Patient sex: M
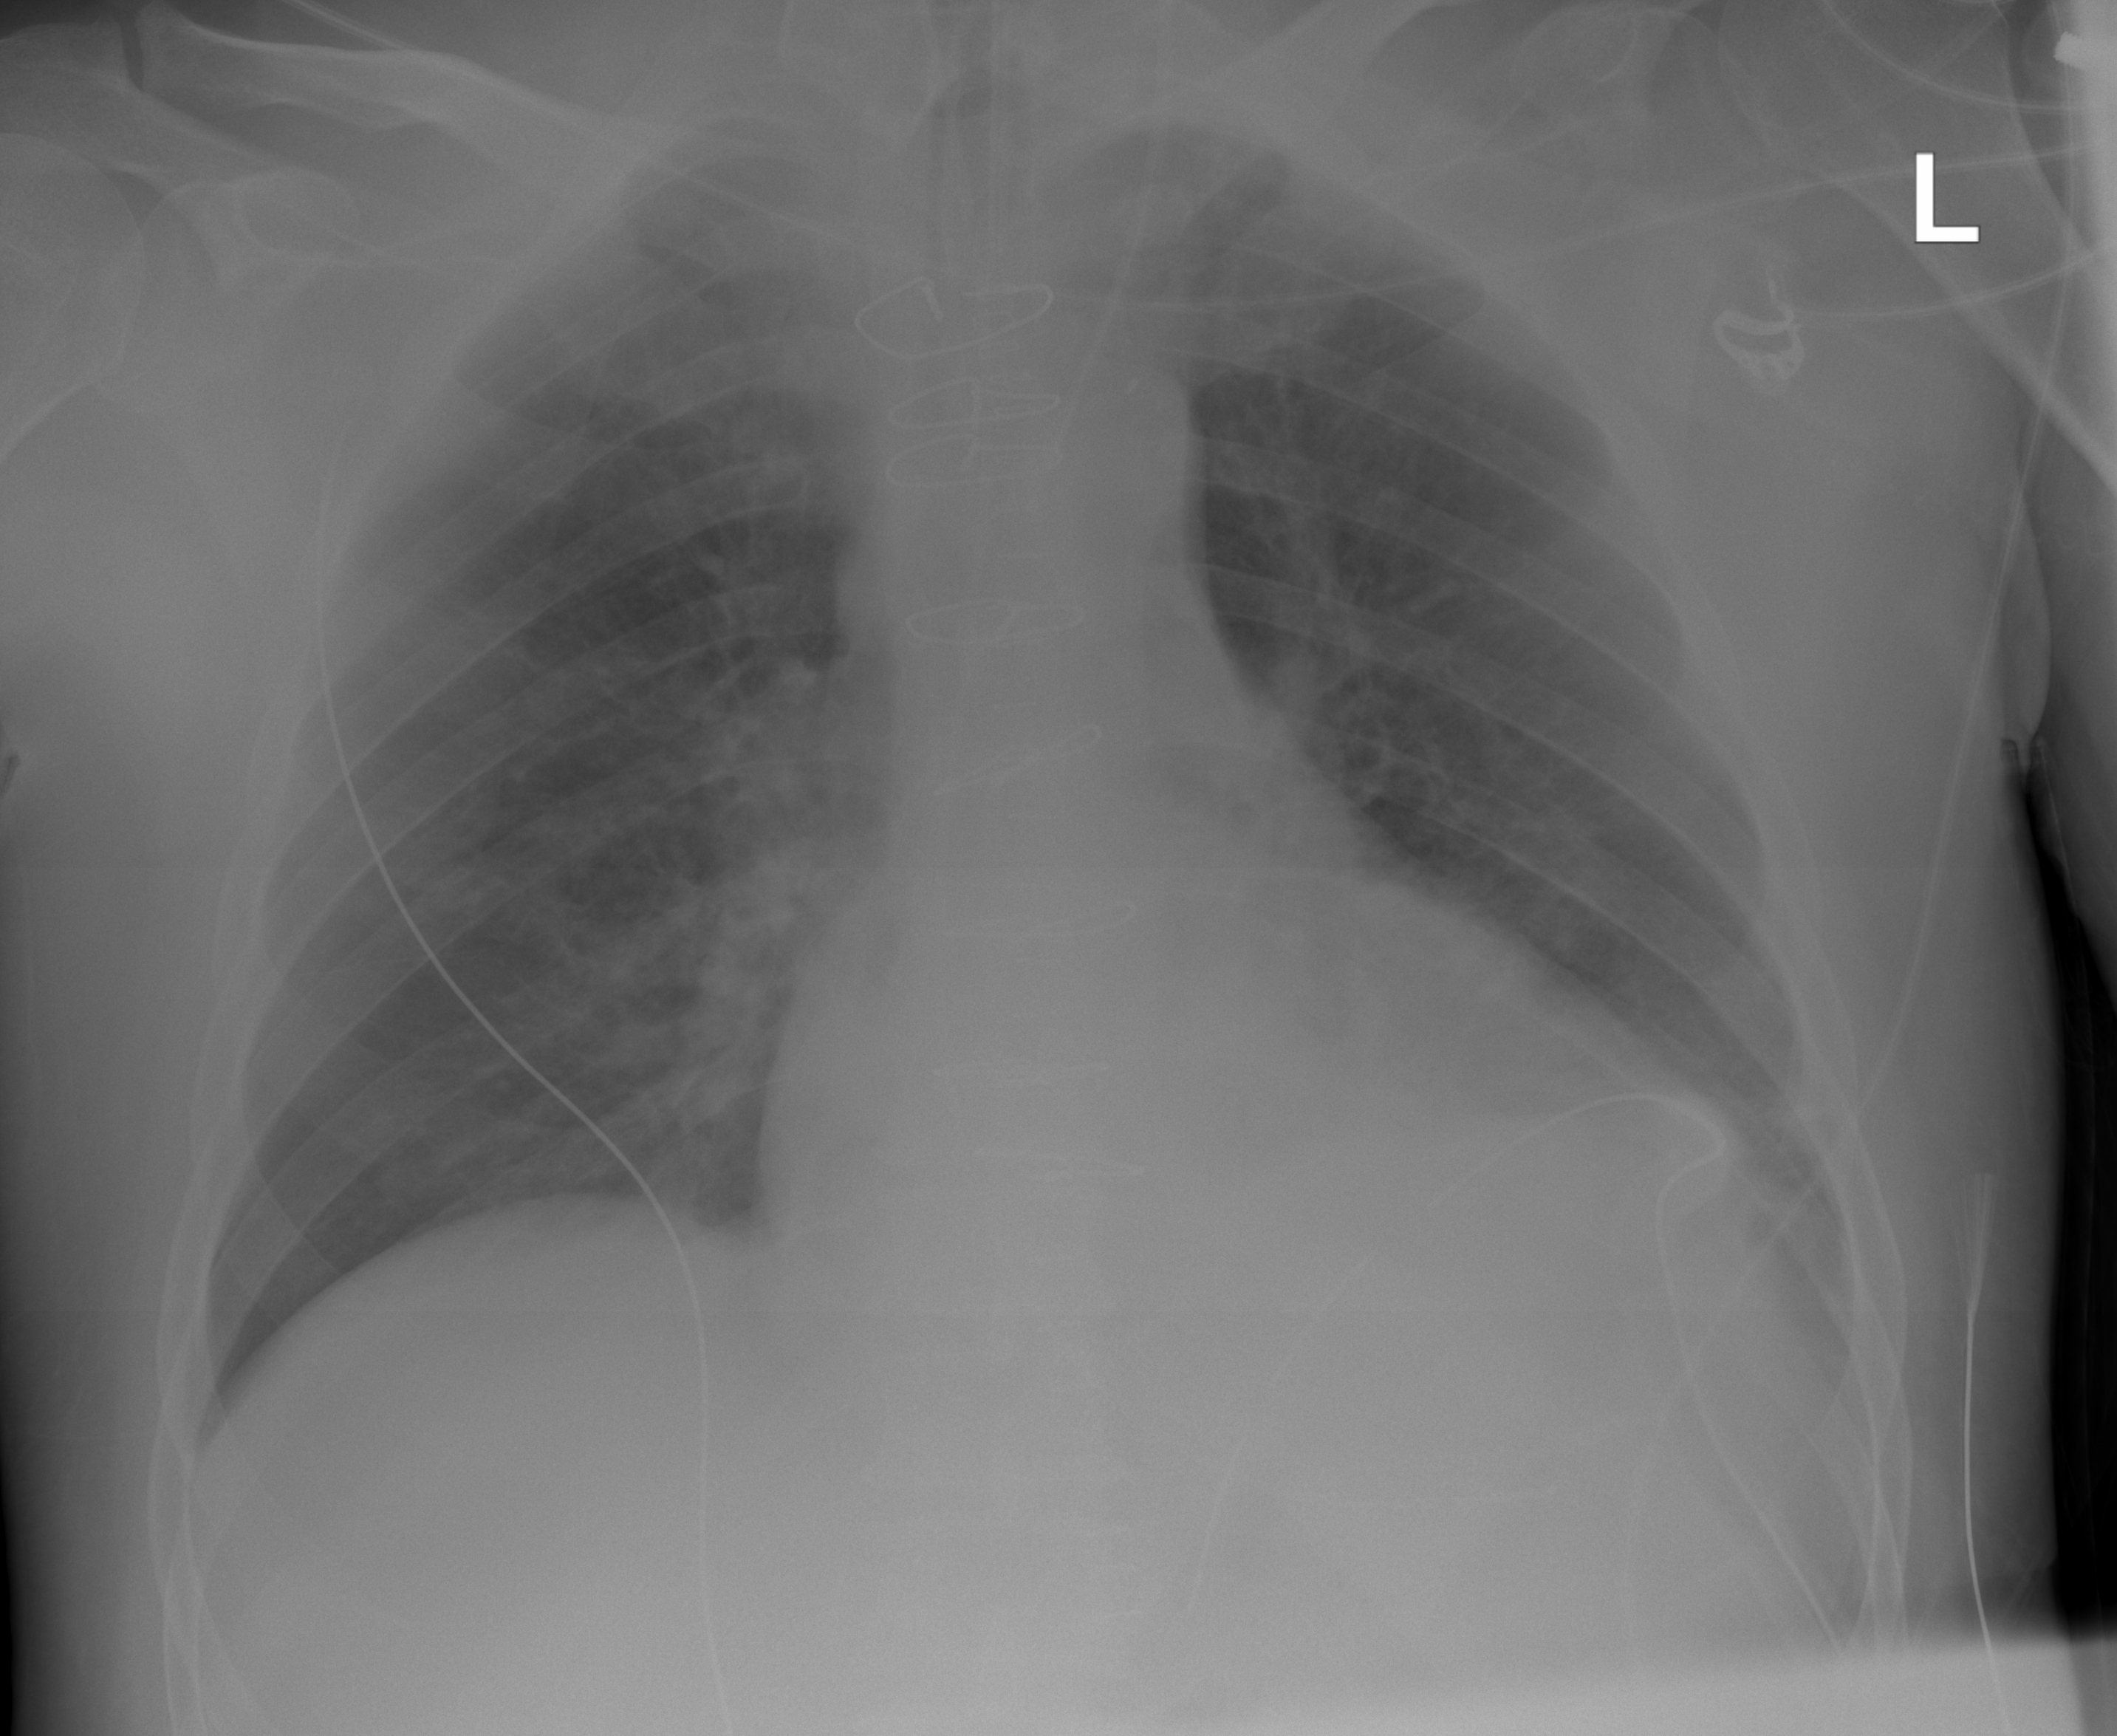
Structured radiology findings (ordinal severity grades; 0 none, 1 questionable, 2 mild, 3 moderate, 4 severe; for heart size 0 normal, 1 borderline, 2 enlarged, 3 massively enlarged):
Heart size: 2
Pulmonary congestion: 0
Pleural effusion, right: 0
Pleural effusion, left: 1
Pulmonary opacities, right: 0
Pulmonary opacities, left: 0
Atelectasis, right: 0
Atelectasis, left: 2